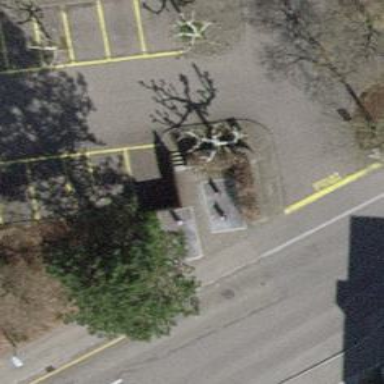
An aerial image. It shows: Recycling container in the area designated for recycling.